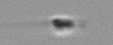
Label: flagellate_morphotype3